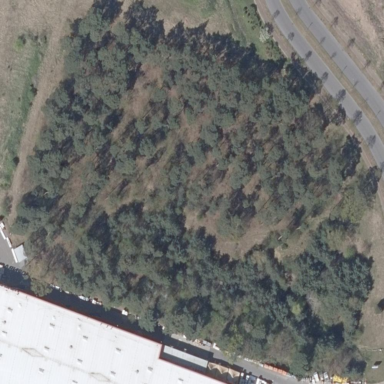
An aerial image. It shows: Forest area.